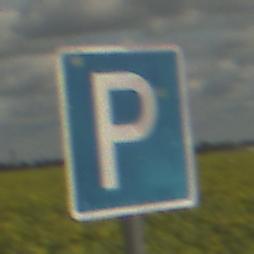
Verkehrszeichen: Parken
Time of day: Midday
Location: Outdoor (RoadRail)
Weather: PartlyCloudy
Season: NotSpecified
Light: Natural